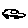
Label: car